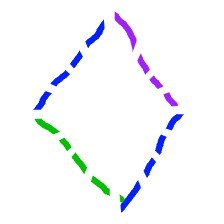
Shape: rhombus